Interaction volume radius: 5 \u00c5
Interaction volume height: 20 \u00c5
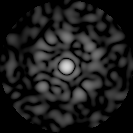
Disorder parameter: 0.8205